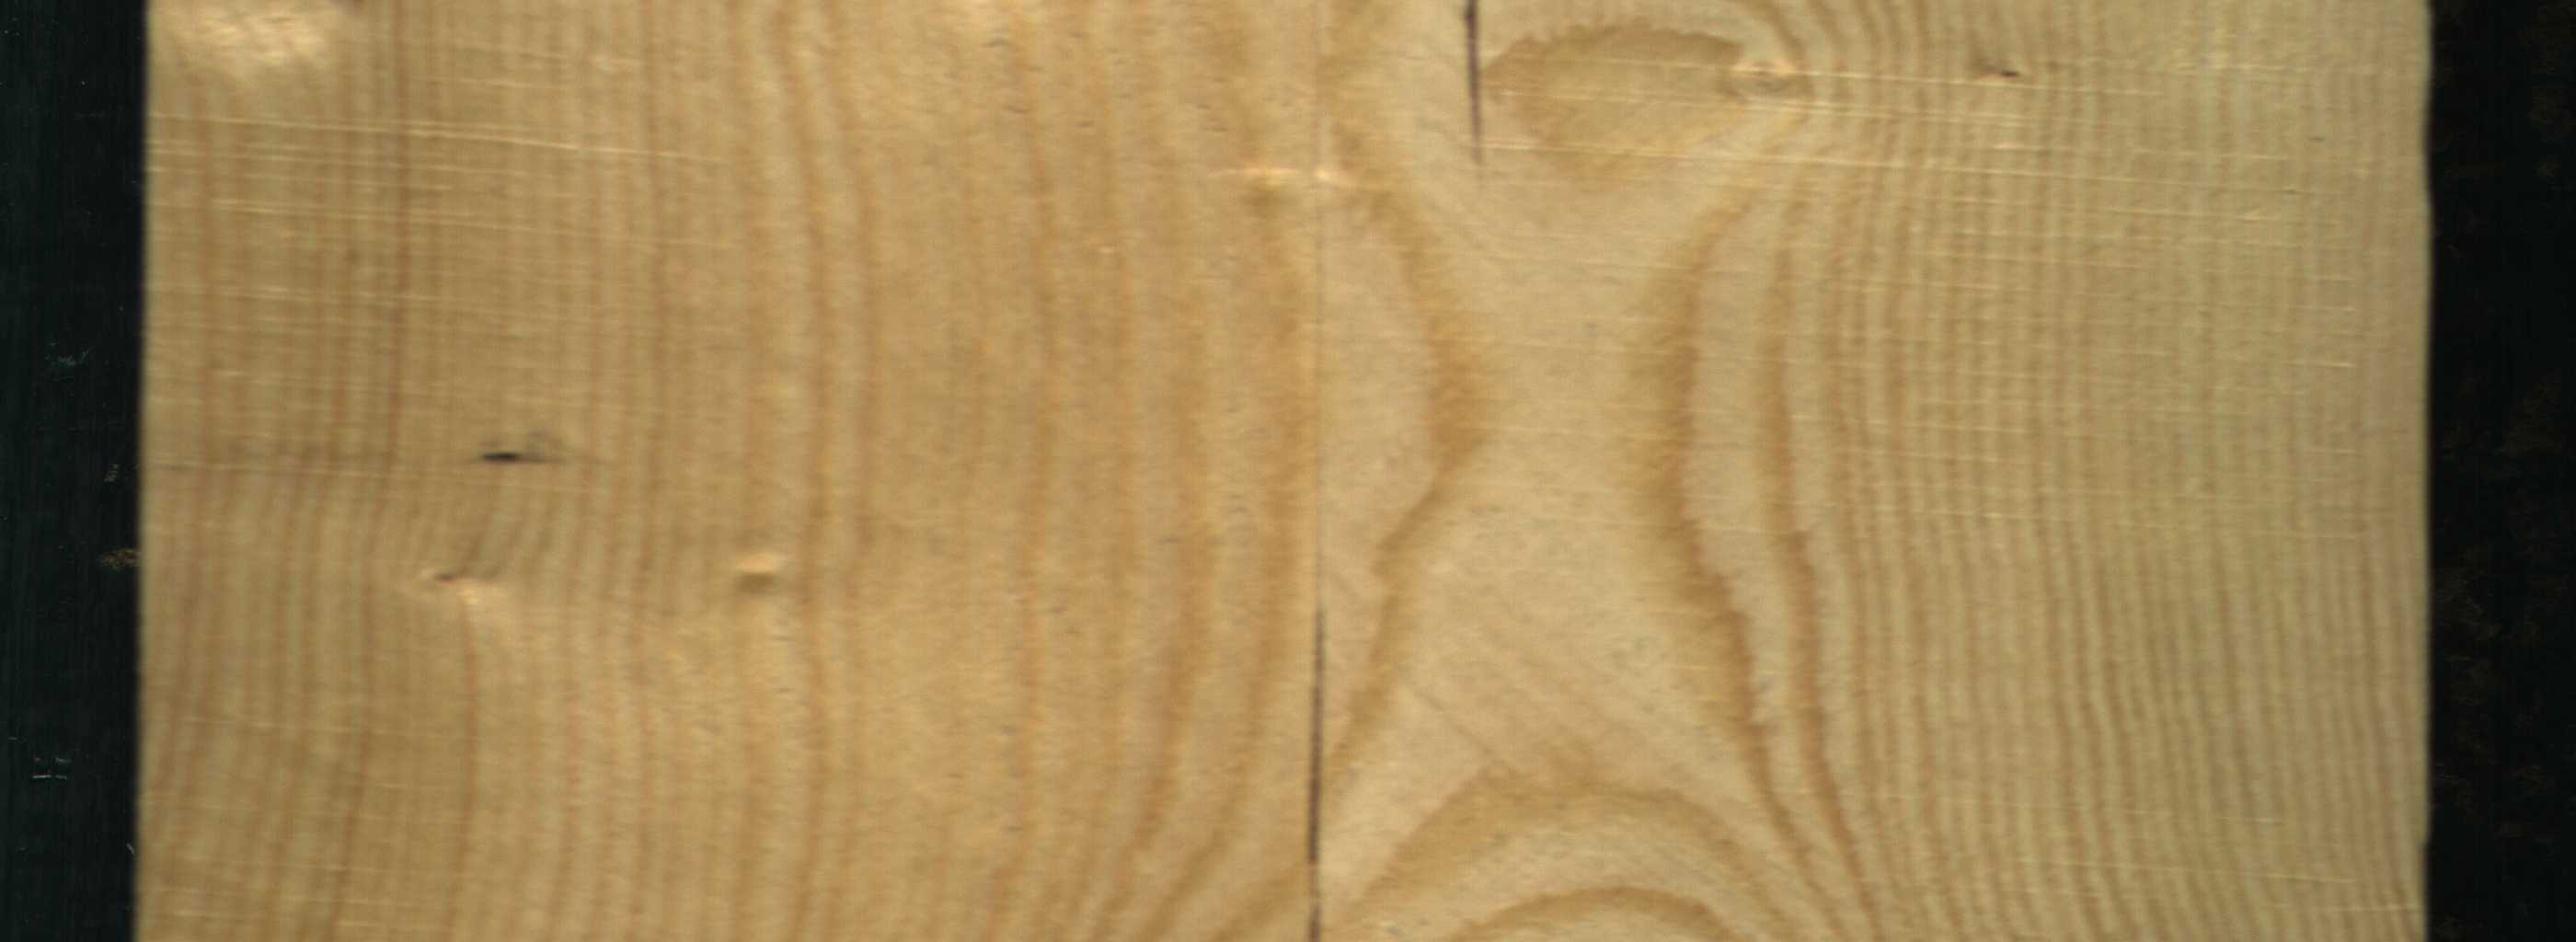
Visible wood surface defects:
Crack
Crack